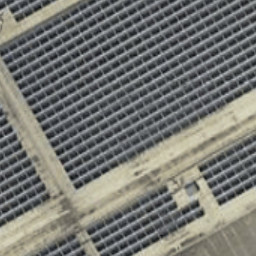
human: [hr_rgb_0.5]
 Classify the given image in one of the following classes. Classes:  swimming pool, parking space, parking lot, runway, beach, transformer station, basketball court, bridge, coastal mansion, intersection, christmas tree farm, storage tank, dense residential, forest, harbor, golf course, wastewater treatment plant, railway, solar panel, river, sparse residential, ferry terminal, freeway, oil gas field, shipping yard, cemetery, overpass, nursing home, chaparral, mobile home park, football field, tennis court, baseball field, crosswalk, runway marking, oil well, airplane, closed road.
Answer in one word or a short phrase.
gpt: solar panel